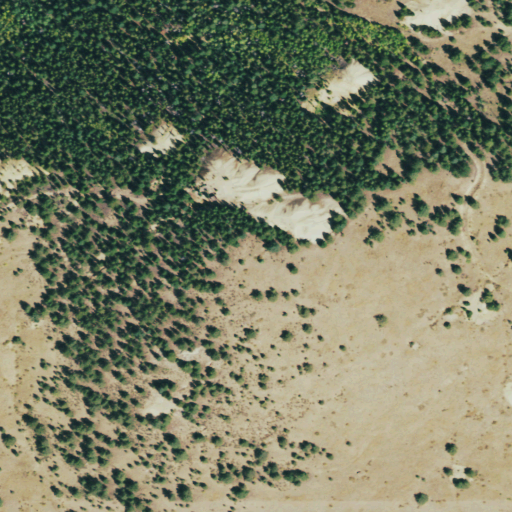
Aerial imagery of mountain in Colorado named Justice Hill containing evergreen forest, shrub, and grassland